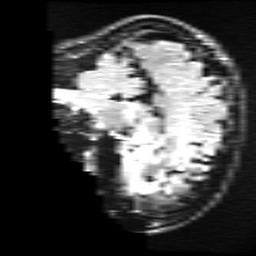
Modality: FLAIR
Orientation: sagittal
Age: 30
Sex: female
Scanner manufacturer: ge
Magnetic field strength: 3 T
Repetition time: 11 s
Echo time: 0.1497 s